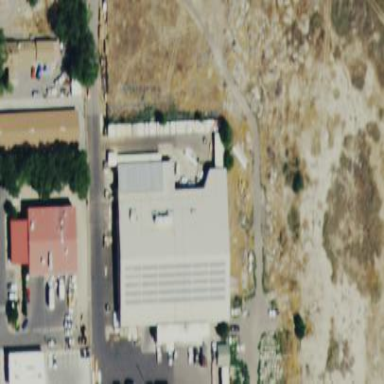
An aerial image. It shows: Industrial building.